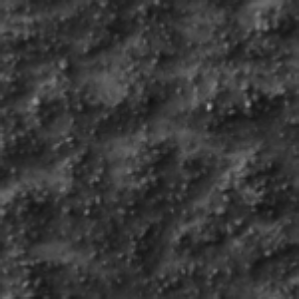
Label: frost